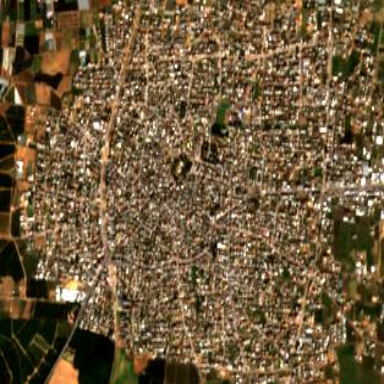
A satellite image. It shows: Residential area located in town.